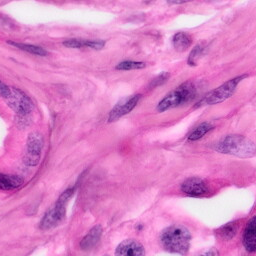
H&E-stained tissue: Pancreatic